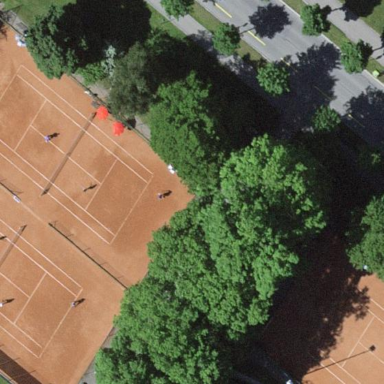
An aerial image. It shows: Tennis court on pitch.